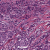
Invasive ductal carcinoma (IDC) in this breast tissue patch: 1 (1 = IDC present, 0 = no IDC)